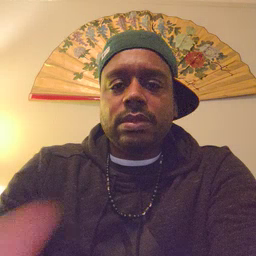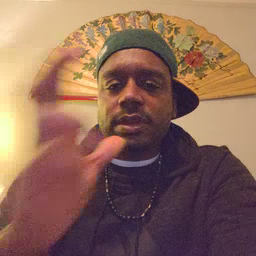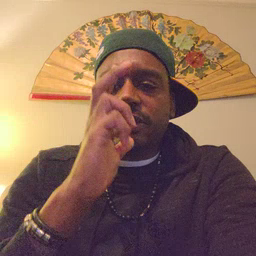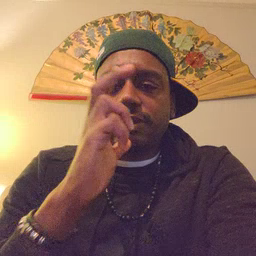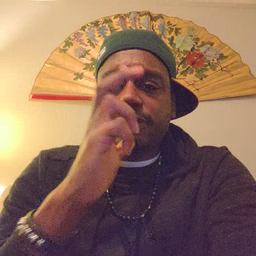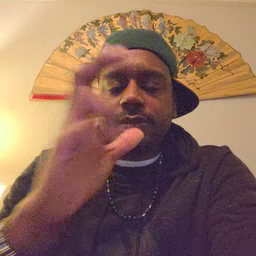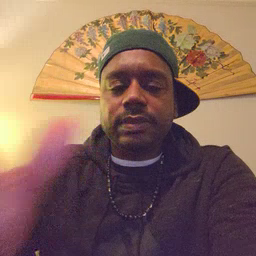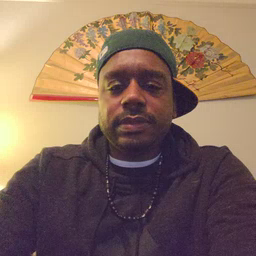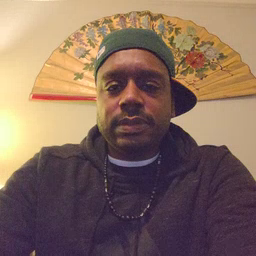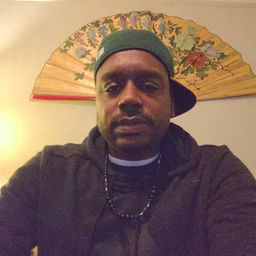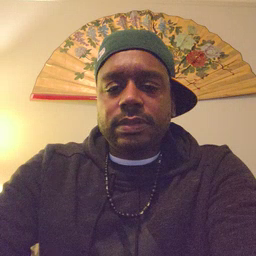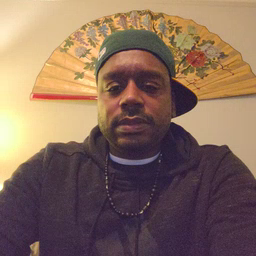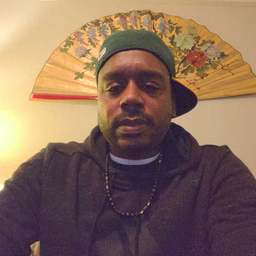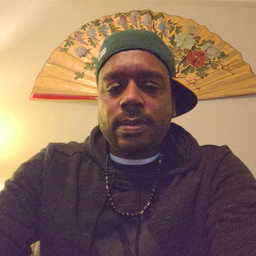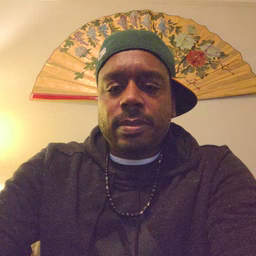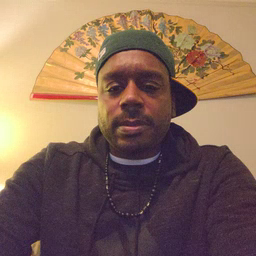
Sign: hen